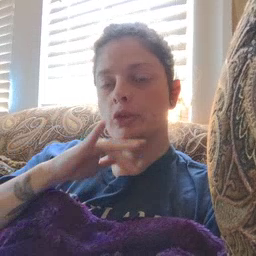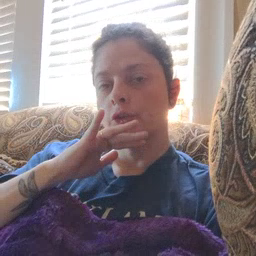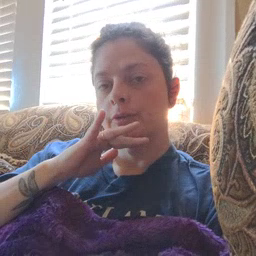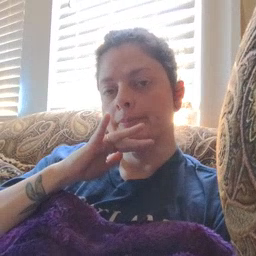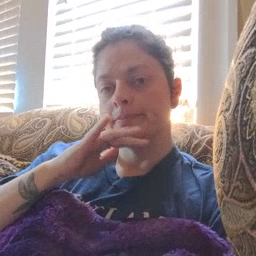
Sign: dirty